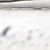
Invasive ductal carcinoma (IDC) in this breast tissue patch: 0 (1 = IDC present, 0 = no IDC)